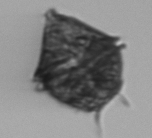
Label: Protoperidinium